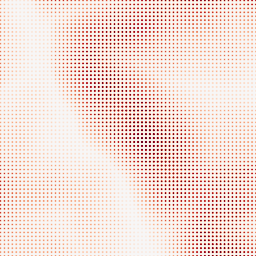
Category: morphological
Decomposition family: morphological_square
Decomposition parameters: operation: gradient
size: 50
Upsampling method: sinc_blackman
Upsampling parameters: scale: 8
kernel_size: 4
Upsampling scale: 8